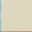
Piece: xx